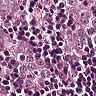
Metastatic tissue present: yes